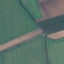
Land use / land cover class: AnnualCrop